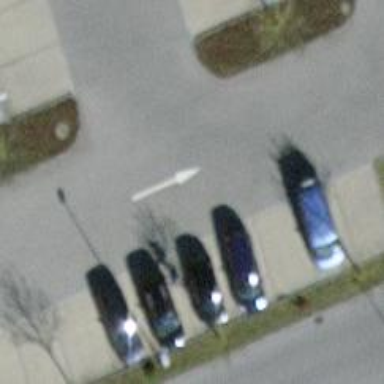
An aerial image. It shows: Parking aisle designated as service road.